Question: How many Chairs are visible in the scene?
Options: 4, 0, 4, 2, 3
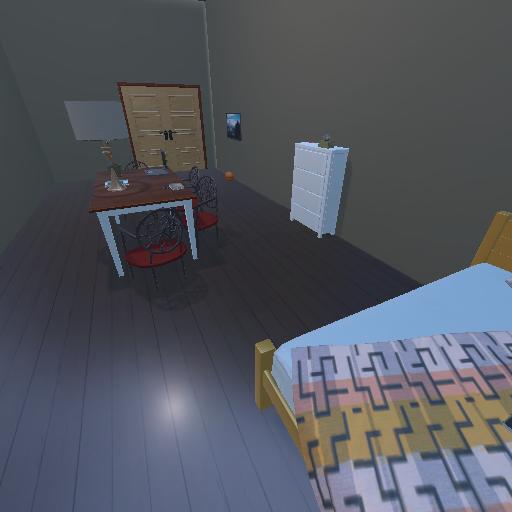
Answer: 4